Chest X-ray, AP view. Patient: 50 years old, sex F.
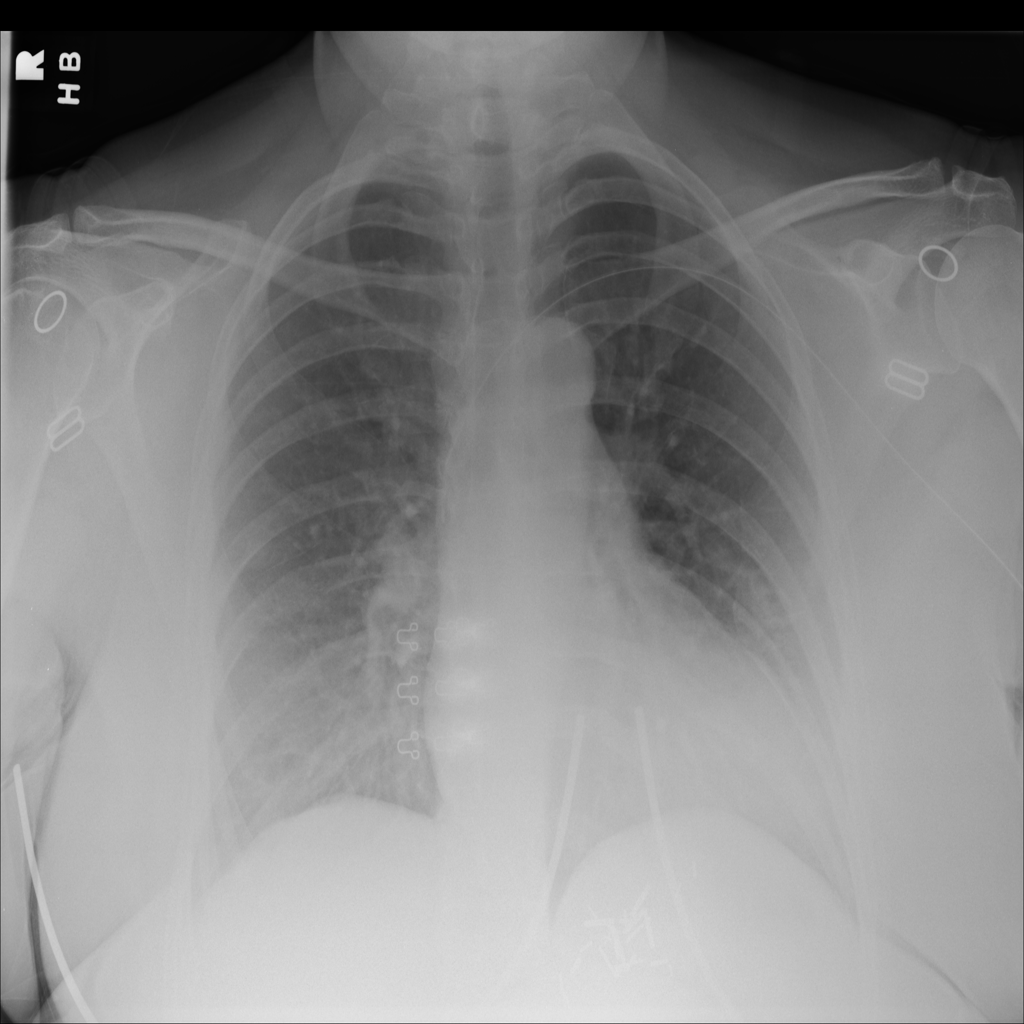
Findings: No Finding